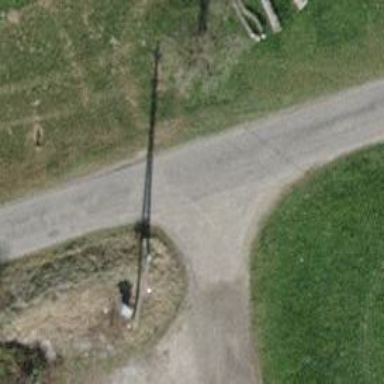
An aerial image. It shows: Unclassified road with asphalt surface.